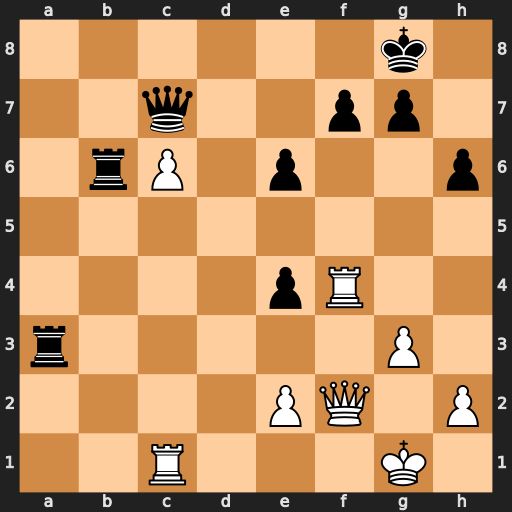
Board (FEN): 6k1/2q2pp1/1rP1p2p/8/4pR2/r5P1/4PQ1P/2R3K1
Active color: w
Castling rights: -
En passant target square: -
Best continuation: Rxf7 Qxf7 Qxb6